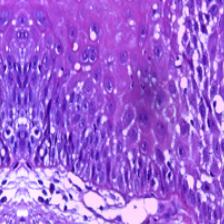
Diagnosis: Normal